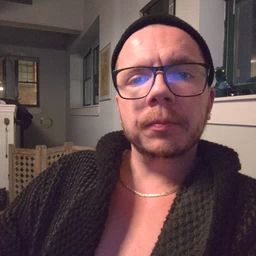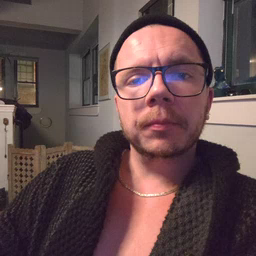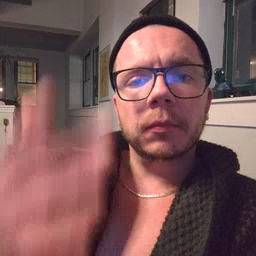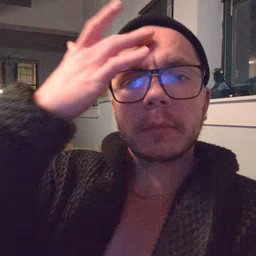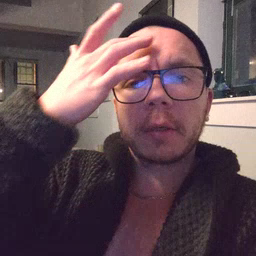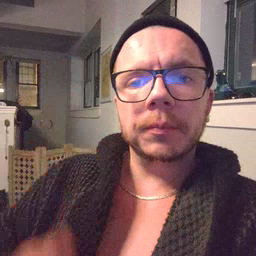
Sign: sick